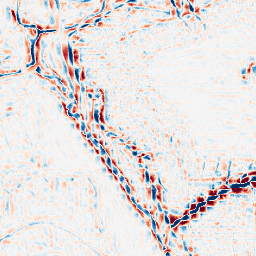
Category: wavelet
Decomposition family: wavelet_biorthogonal
Decomposition parameters: wavelet: bior2.4
level: 3
Upsampling method: fft_zeropad
Upsampling parameters: scale: 8
Upsampling scale: 8